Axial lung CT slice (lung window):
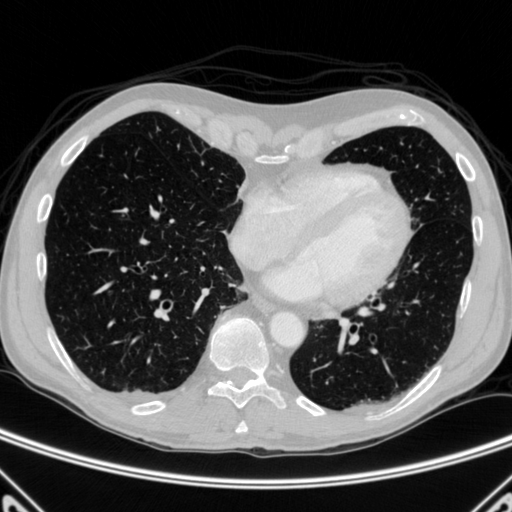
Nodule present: no